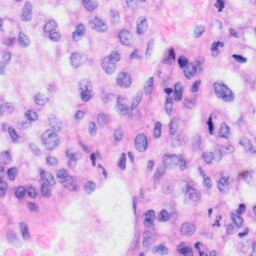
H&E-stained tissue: Liver